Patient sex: F
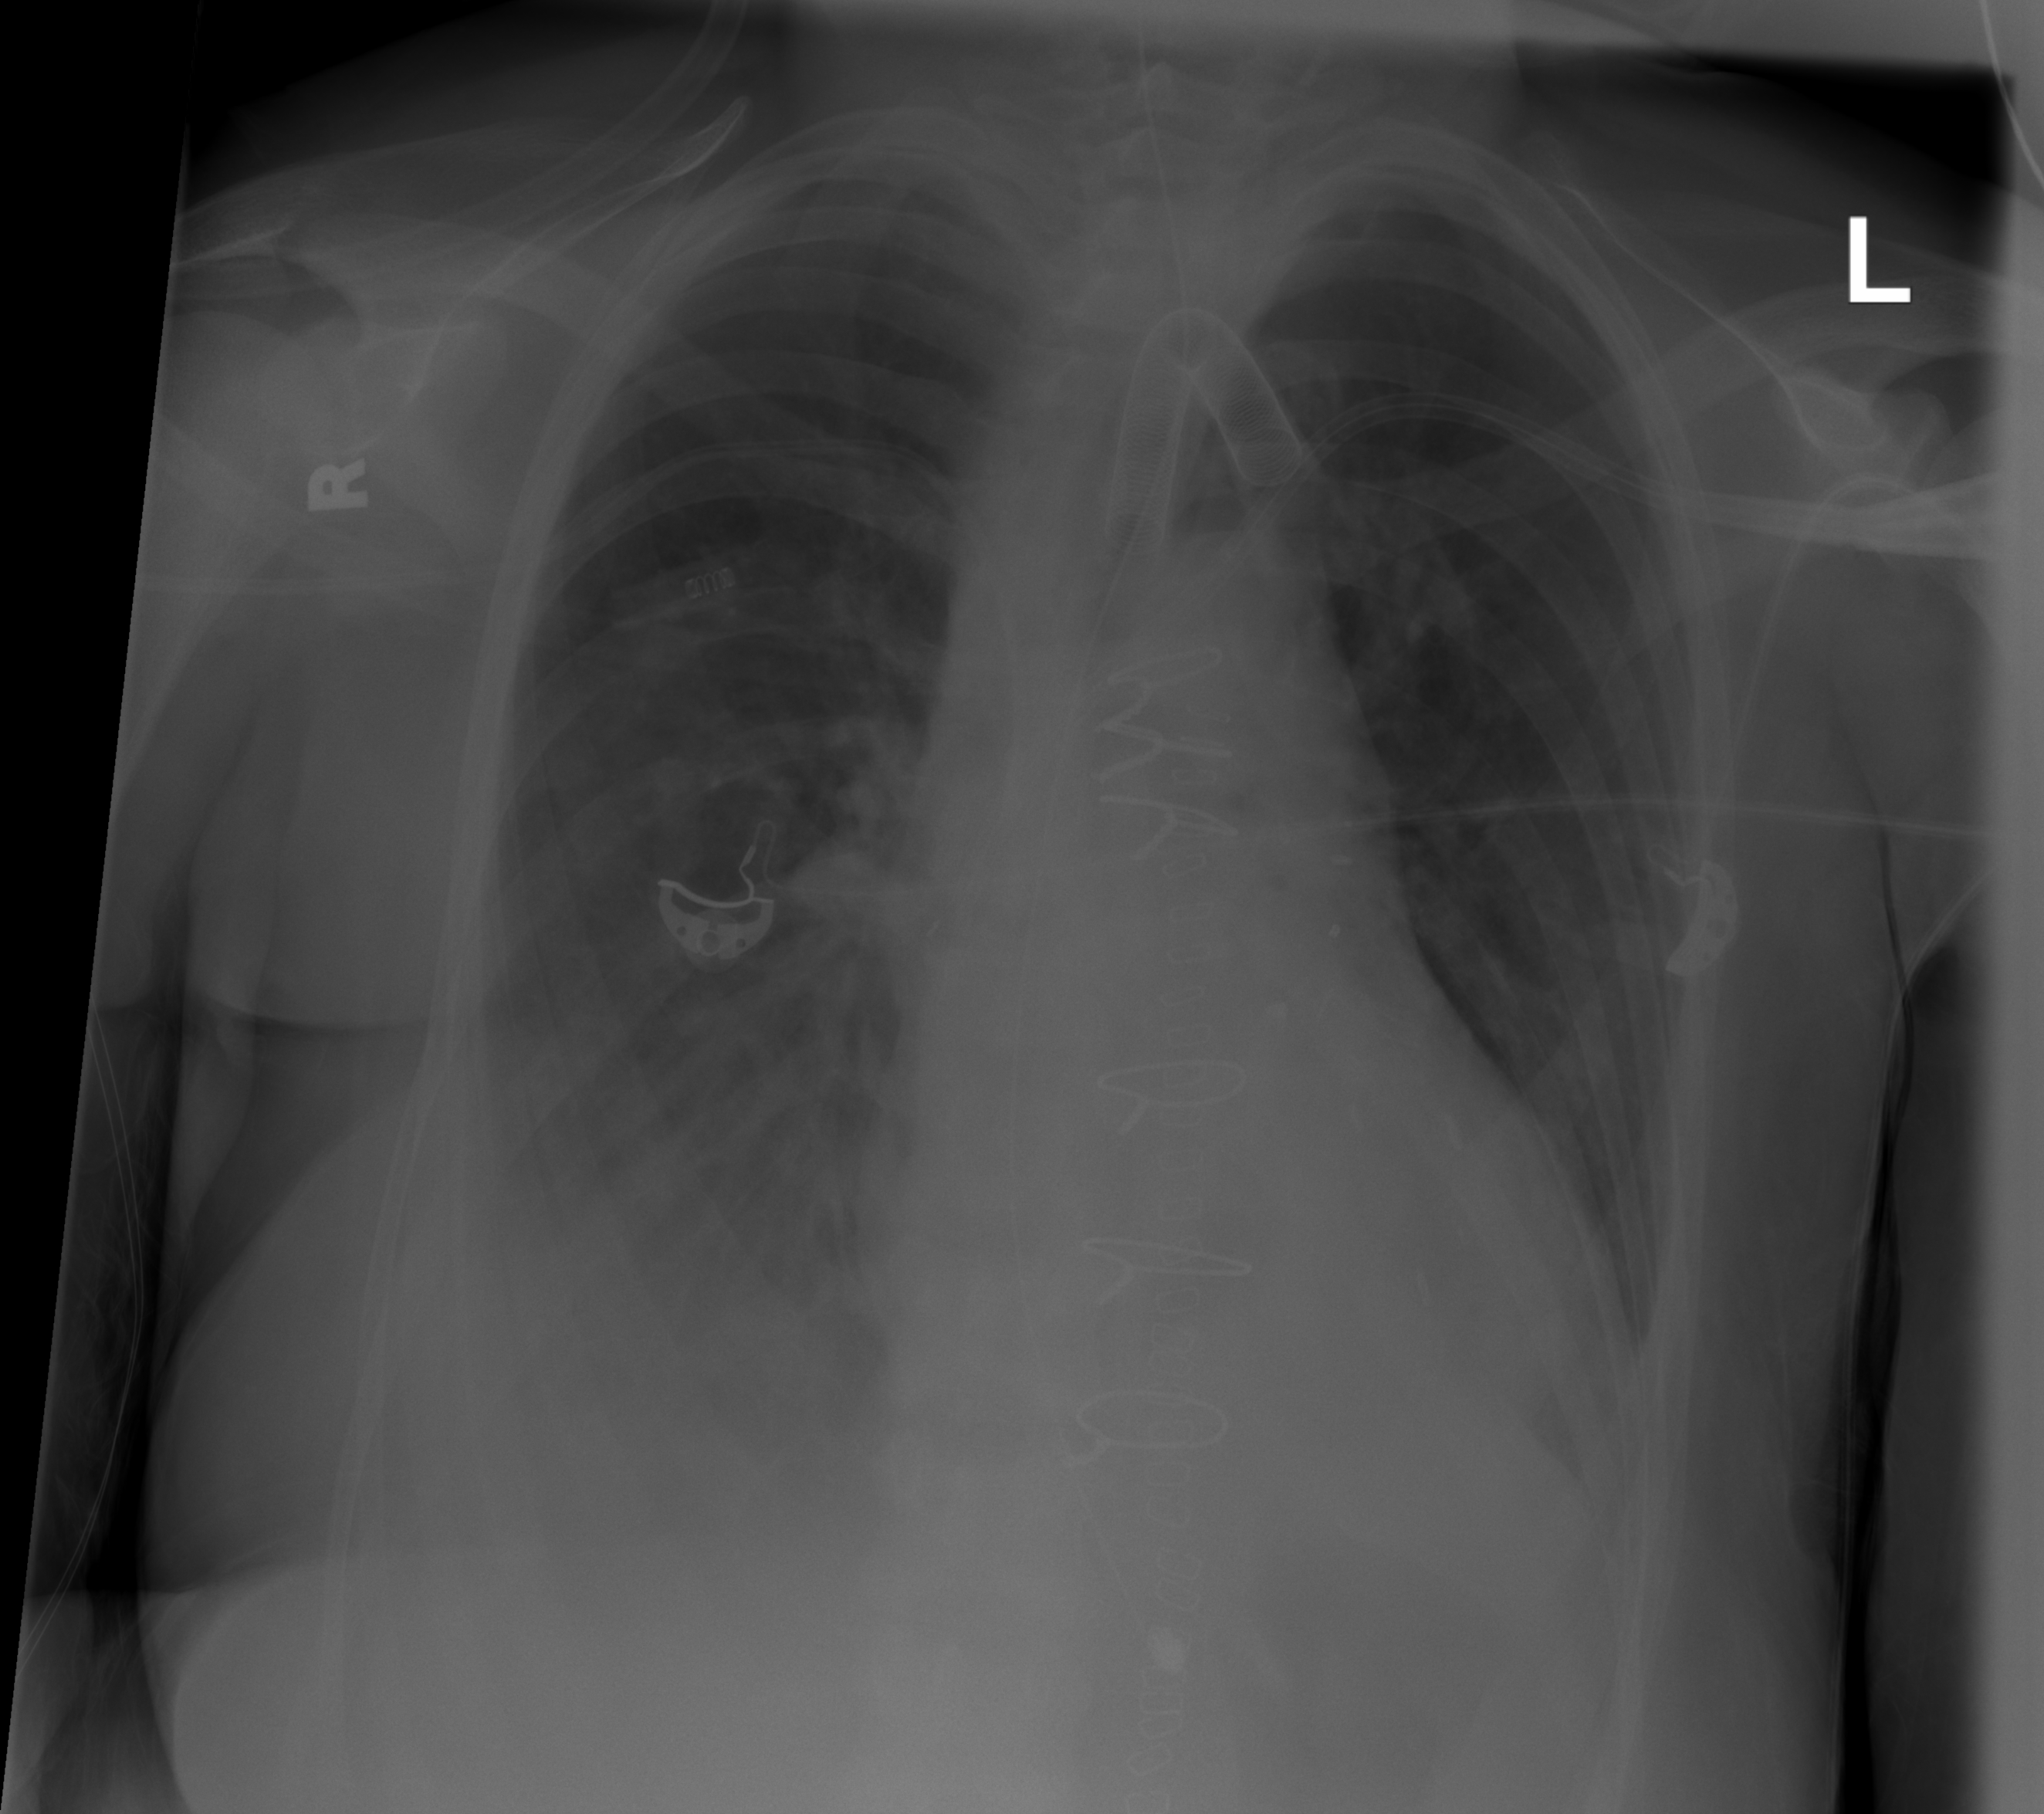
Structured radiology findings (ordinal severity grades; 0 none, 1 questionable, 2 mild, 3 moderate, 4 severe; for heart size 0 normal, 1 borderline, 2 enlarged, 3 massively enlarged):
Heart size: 0
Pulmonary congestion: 0
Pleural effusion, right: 2
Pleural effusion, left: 2
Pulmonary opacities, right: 0
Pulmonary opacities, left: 0
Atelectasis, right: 2
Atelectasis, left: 0